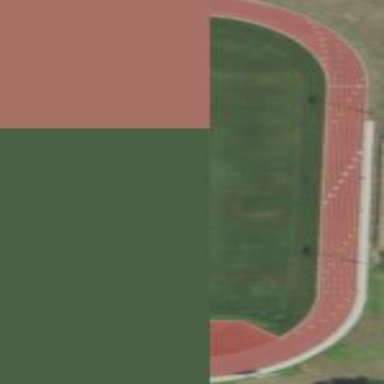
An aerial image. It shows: Track located within leisure land area.